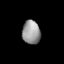
Tissue: lung
Cell type: Epithelial cells
Senescence score: 0.1145
Nuclear area (px): 422
Mean DAPI intensity: 150.164